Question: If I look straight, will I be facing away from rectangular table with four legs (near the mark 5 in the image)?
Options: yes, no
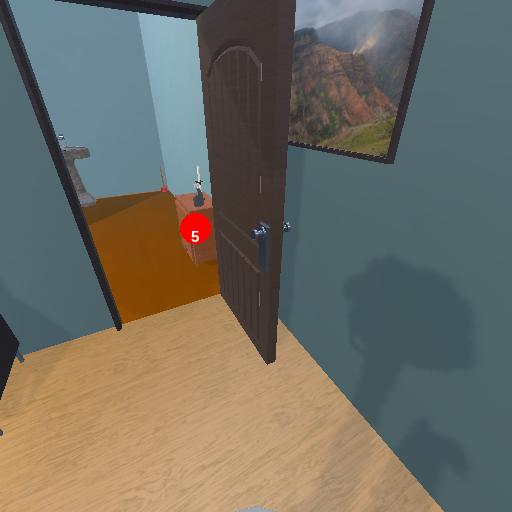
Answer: yes